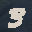
Label: 3